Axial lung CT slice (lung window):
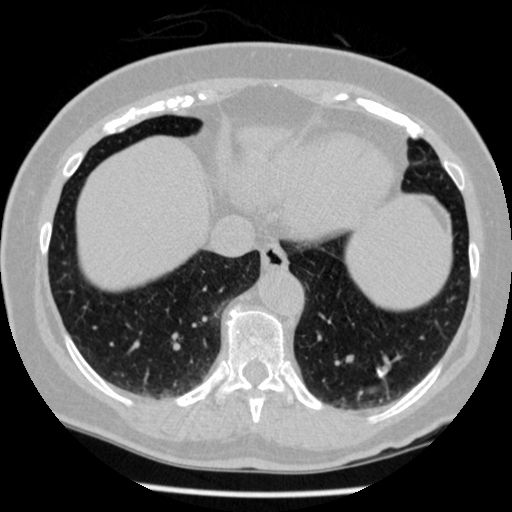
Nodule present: yes
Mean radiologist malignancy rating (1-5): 2.75